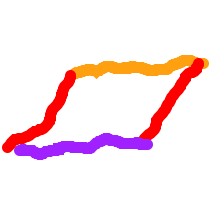
Shape: parallelogram